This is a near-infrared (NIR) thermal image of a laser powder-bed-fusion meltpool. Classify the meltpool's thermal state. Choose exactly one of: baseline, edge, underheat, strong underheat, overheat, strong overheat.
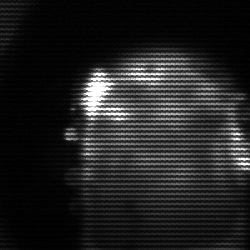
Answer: baseline